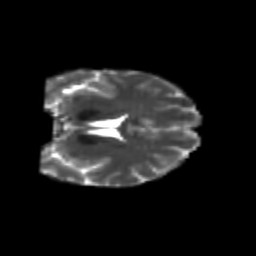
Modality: T2w
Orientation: coronal
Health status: healthy
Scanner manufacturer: philips
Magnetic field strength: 3 T
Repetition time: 6.964 s
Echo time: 0.092 s